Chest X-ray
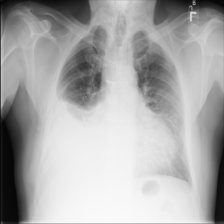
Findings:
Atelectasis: negative
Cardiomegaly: negative
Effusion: positive
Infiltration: negative
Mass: negative
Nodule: negative
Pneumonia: negative
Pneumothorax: negative
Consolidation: negative
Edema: negative
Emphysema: negative
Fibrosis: negative
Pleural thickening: negative
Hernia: negative